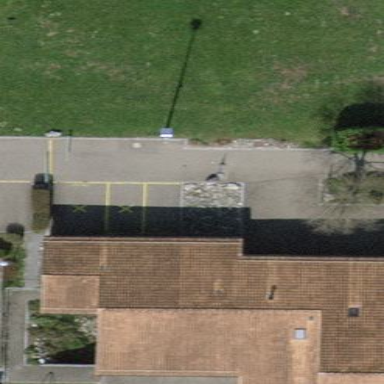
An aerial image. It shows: Kindergarten building.